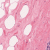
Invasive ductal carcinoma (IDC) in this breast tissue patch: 0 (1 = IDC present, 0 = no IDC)